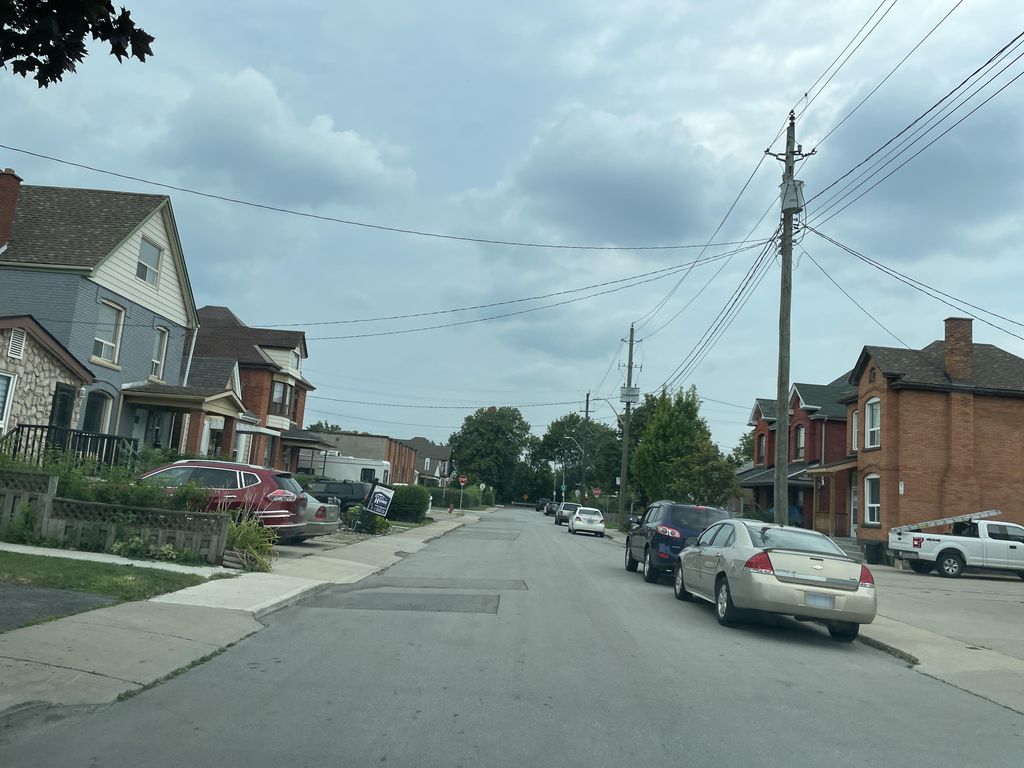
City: hamilton